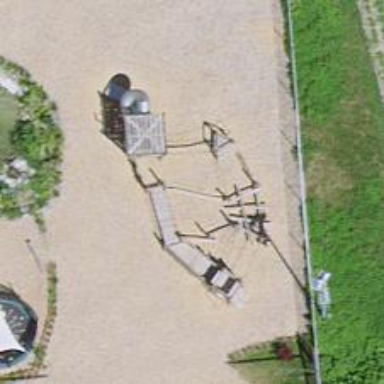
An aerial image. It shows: Playground structure.